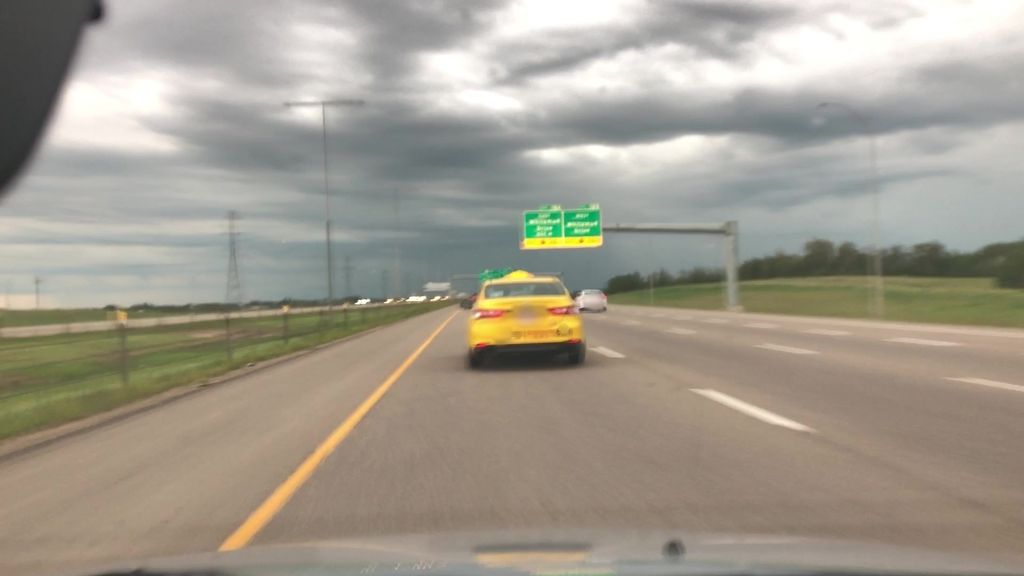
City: edmonton